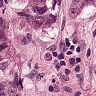
Metastatic tissue present: yes